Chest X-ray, PA view. Patient: 24 years old, sex M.
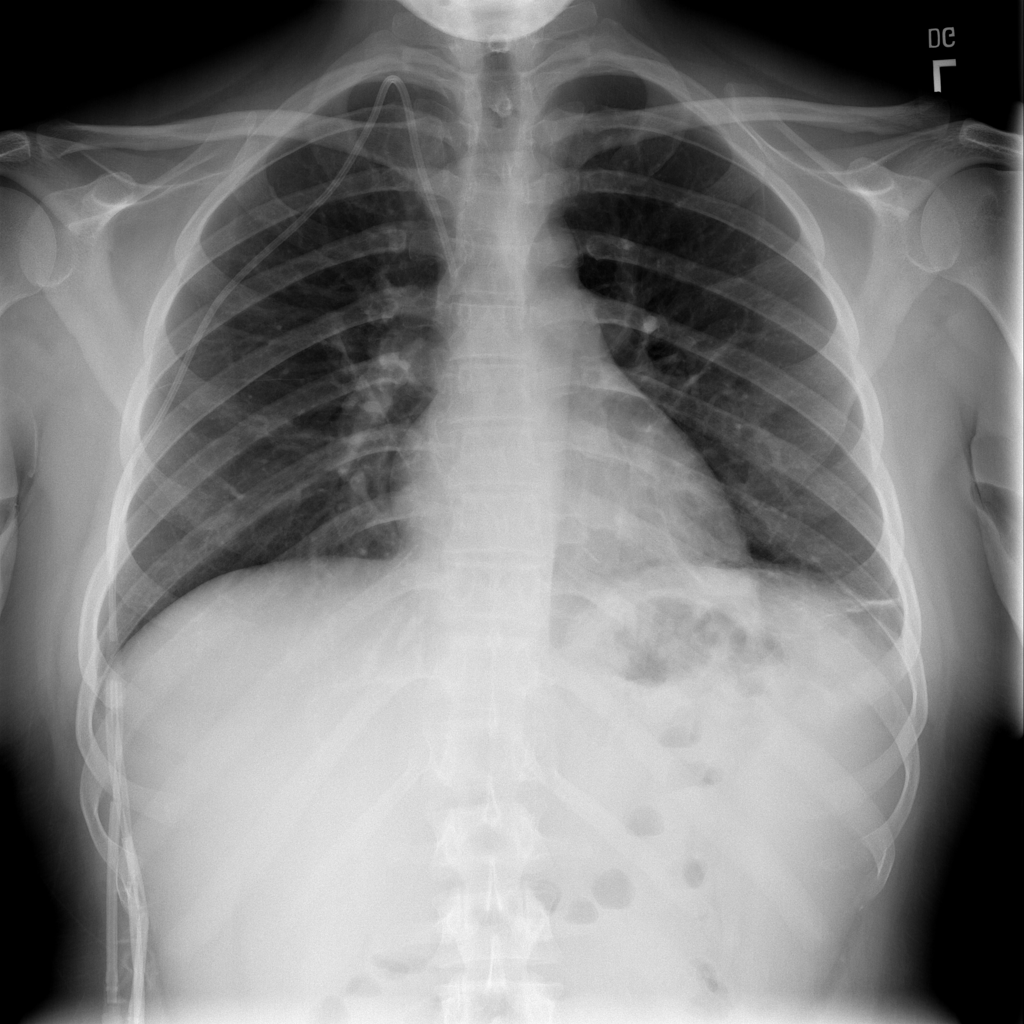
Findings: No Finding